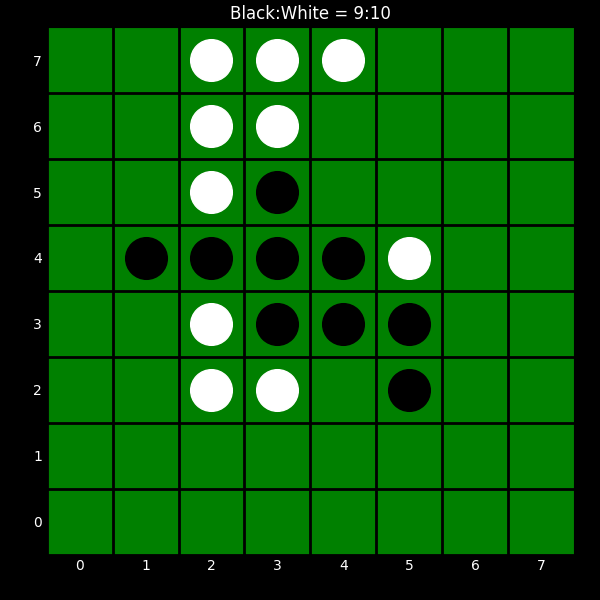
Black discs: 9
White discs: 10